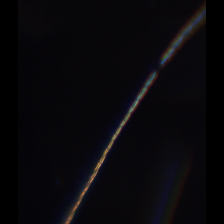
Taxon: Psuedo-nitzschia
Group: Diatoms